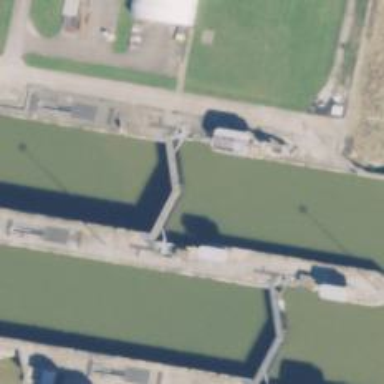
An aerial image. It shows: Lock gate along waterway.